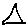
Label: triangle